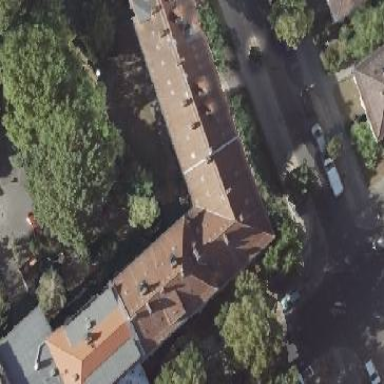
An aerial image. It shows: Hipped roof apartment building.